Question: After executing request starred list I am getting zero tracks count when in reality it contains 26 tracks (image attached). Why it returns zero tracks?
'''
SPTAuth *auth = [SPTAuth defaultInstance];
[SPTPlaylistSnapshot requestStarredListForUserWithSession:auth.session callback:^(NSError *error, SPTPlaylistSnapshot *object) {
NSLog(@"Starred :%@ tracks:%d",object.name, object.trackCount);
}];
'''
Output:

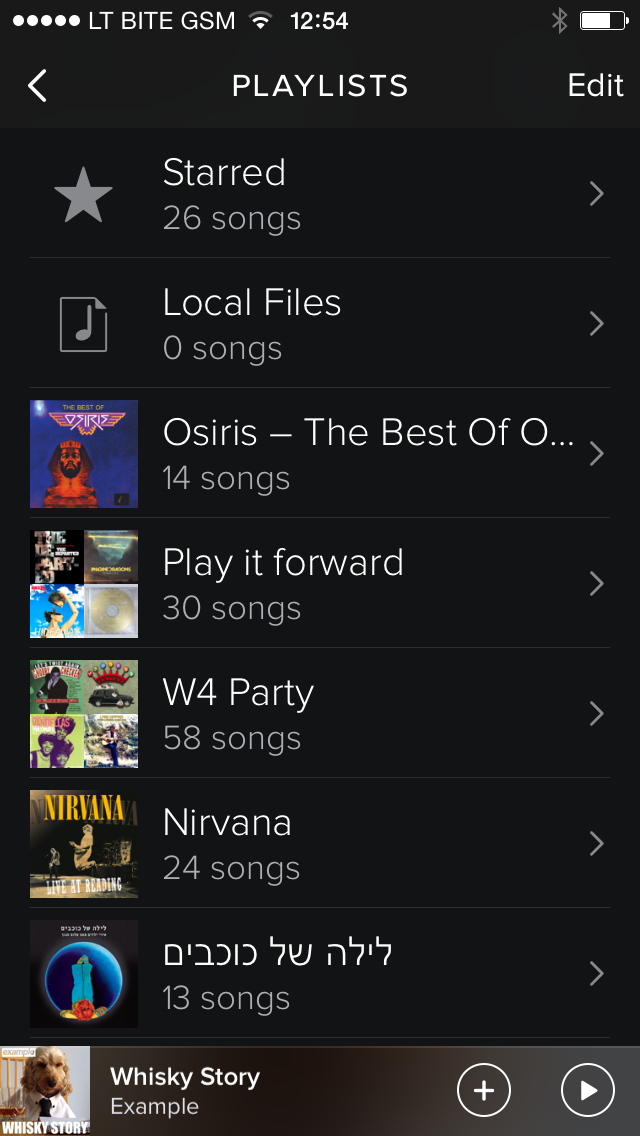
Answer: I did solved problem by adding scope.
'''
SPTAuth *auth = [SPTAuth defaultInstance];
[auth setRequestedScopes:@[SPTAuthUserReadPrivateScope, SPTAuthStreamingScope, SPTAuthPlaylistReadPrivateScope]];
'''